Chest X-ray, PA view. Patient: 24 years old, sex F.
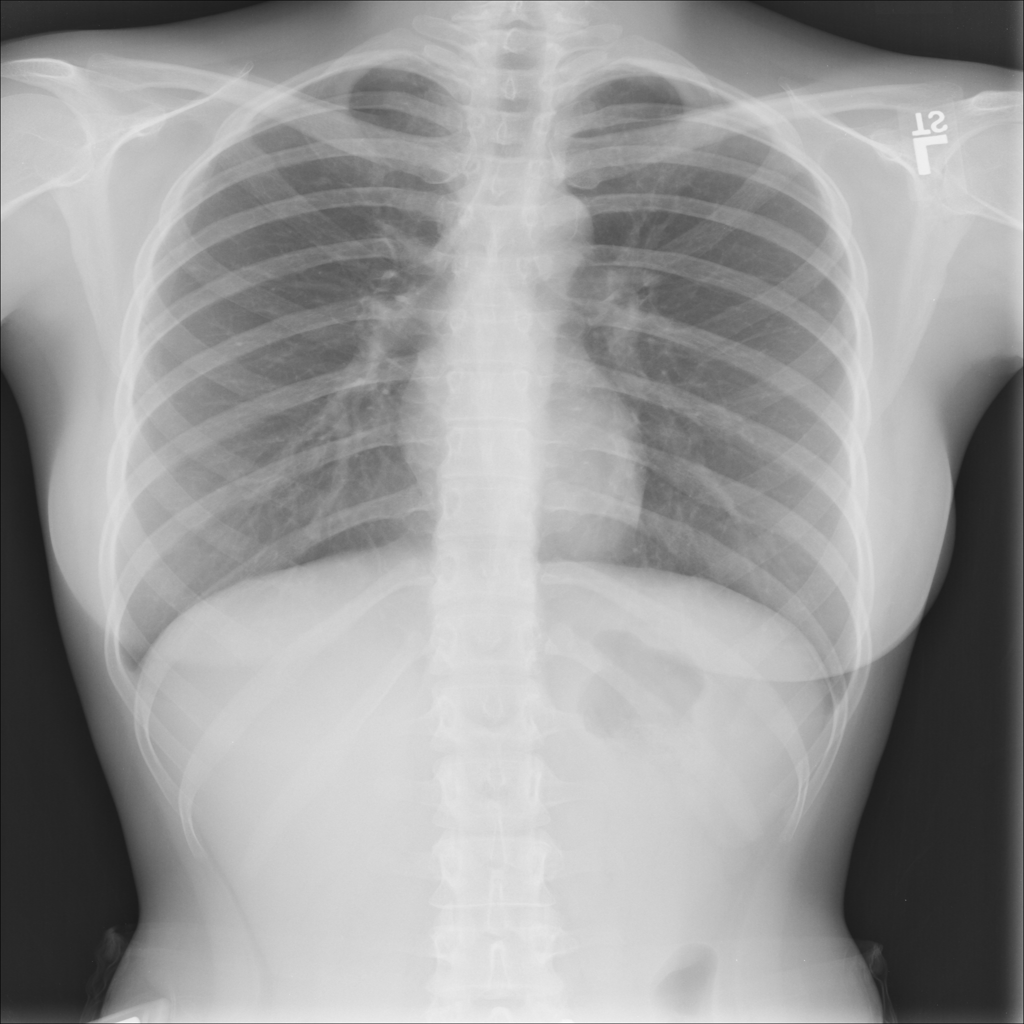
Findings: No Finding